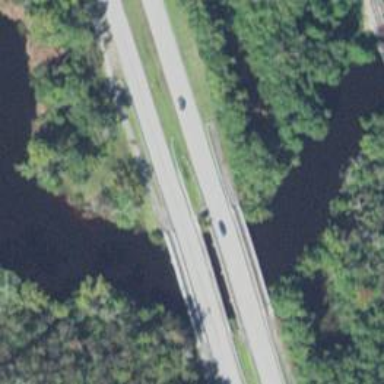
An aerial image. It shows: Secondary road bridge with expressway passing through.